Question: There is an interesting feature in the Foursquare App's TabBar

The central button in this app is bigger than others.
Can i realize it with standard xcode TabBar?
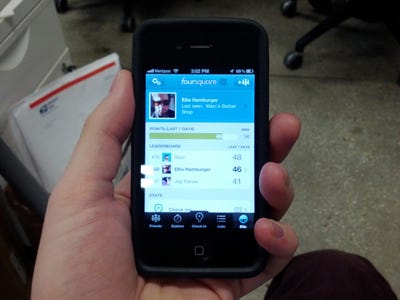
Answer: <URL> how to create such tabbar button.